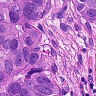
Metastatic tissue present: yes